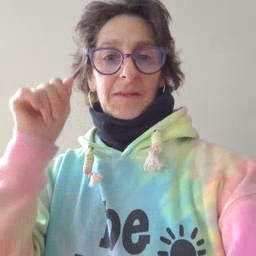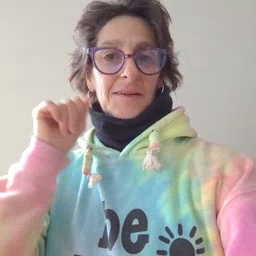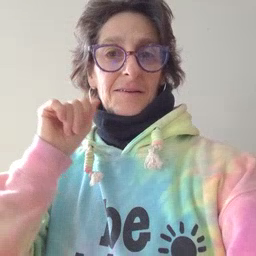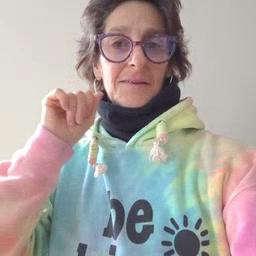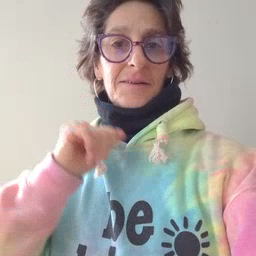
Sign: aunt